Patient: sex F, age 64
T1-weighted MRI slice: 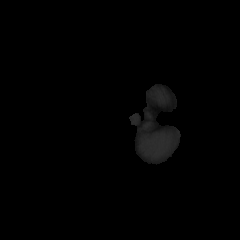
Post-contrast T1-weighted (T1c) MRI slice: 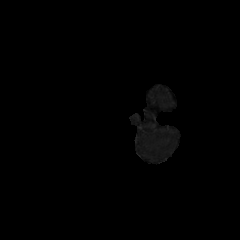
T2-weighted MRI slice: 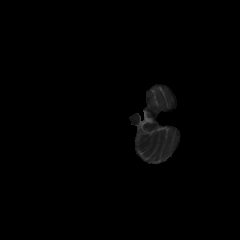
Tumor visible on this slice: no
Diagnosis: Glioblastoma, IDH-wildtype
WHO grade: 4